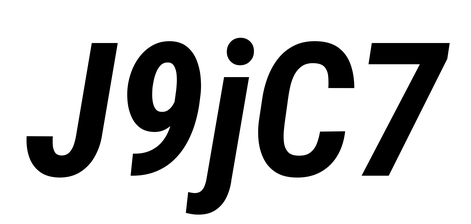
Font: Roboto-Italic_Condensed_Bold_Italic